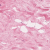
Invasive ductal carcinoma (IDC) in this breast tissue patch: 0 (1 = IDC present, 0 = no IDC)